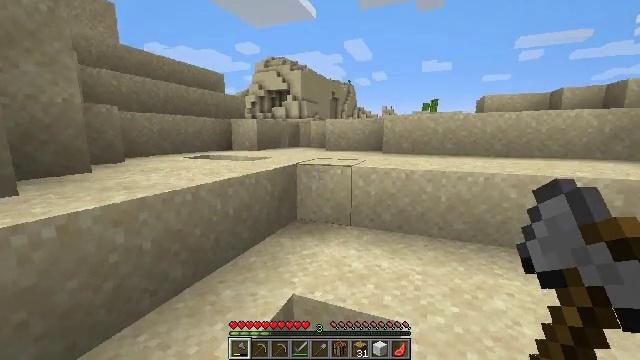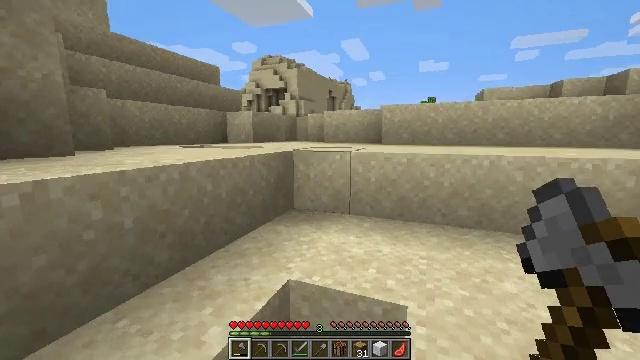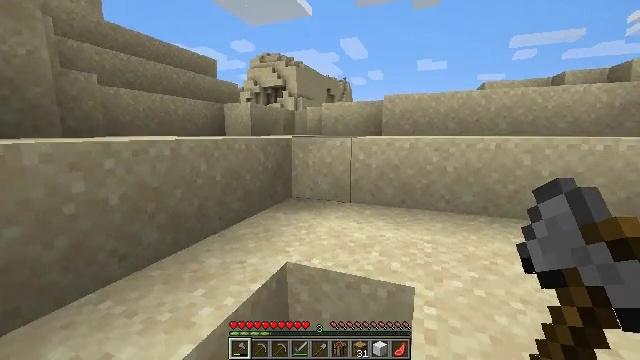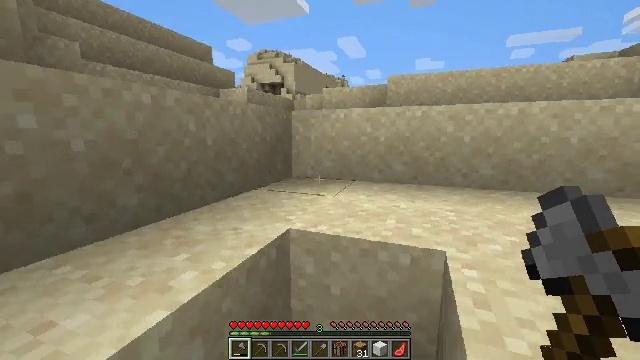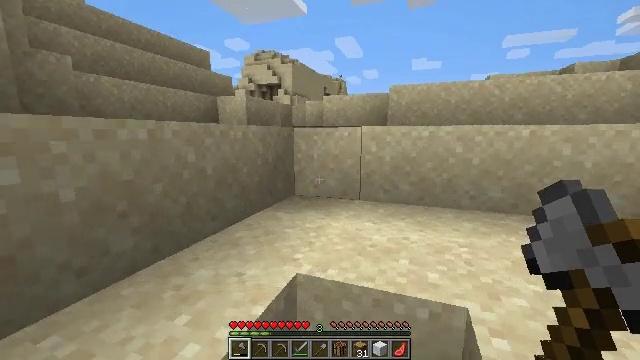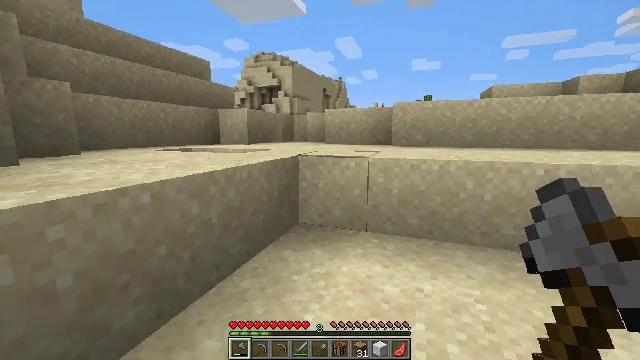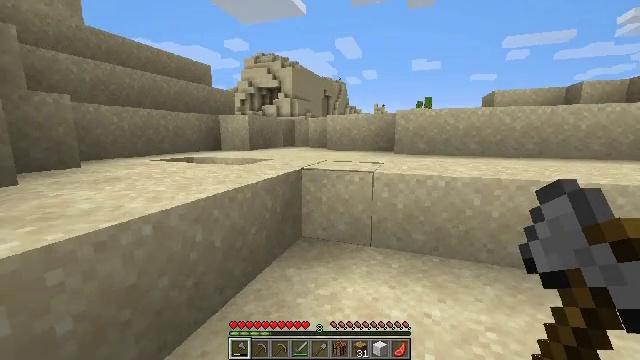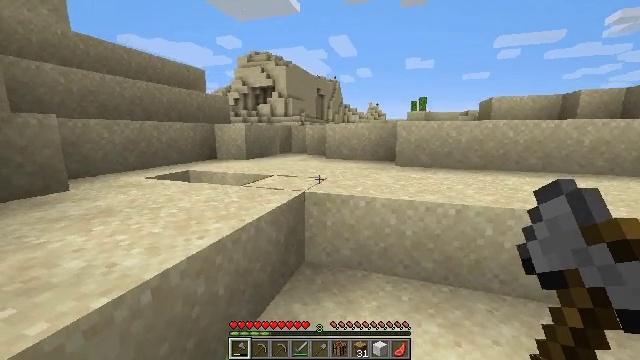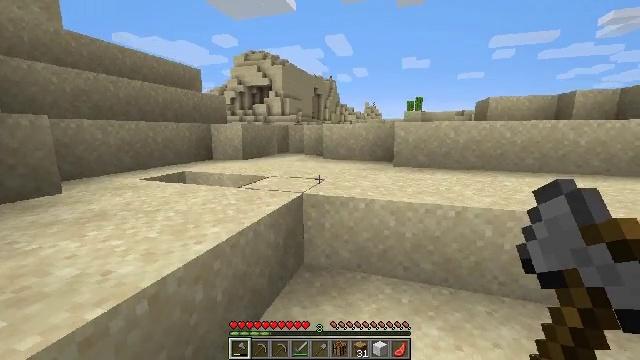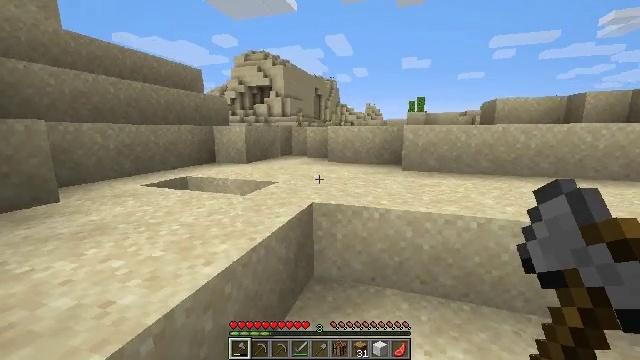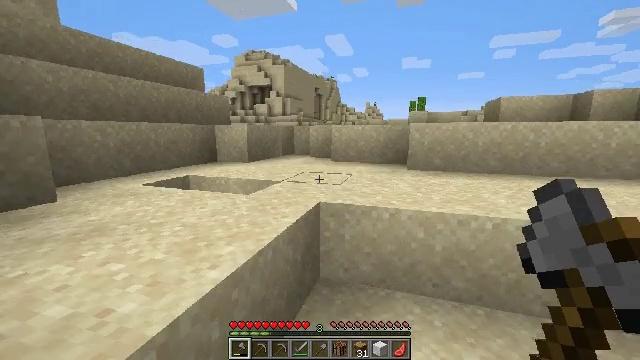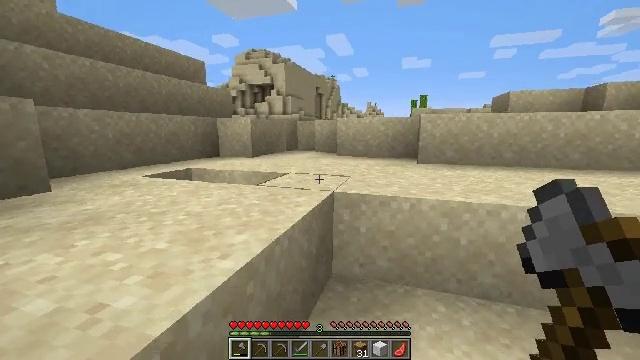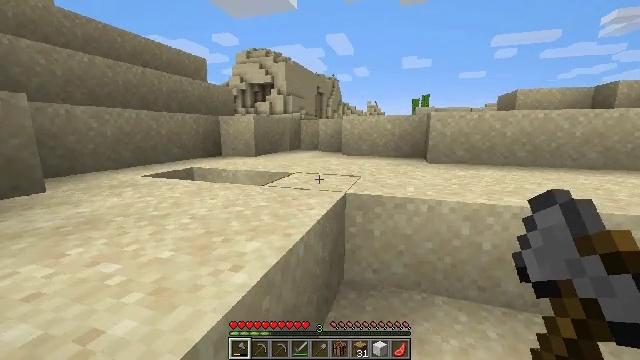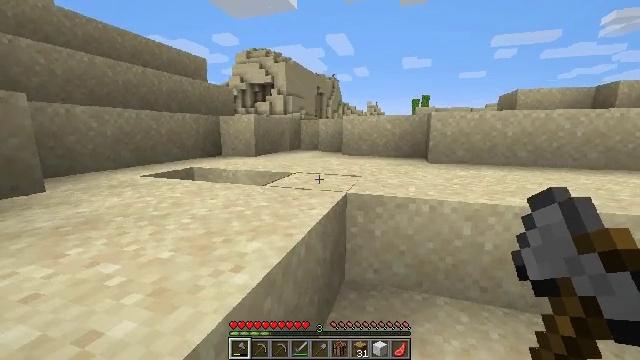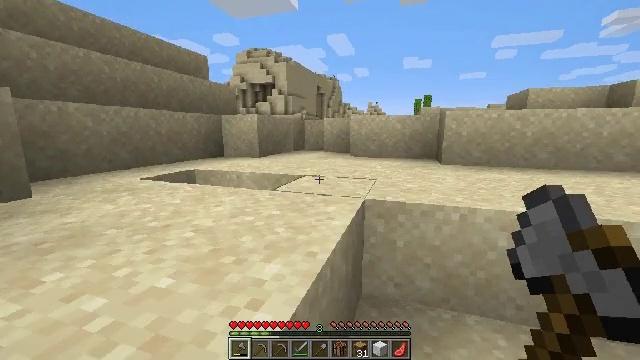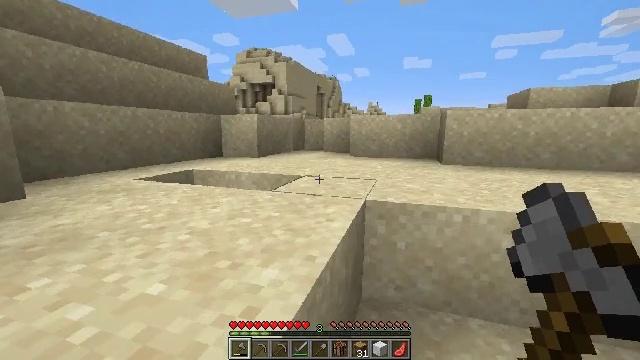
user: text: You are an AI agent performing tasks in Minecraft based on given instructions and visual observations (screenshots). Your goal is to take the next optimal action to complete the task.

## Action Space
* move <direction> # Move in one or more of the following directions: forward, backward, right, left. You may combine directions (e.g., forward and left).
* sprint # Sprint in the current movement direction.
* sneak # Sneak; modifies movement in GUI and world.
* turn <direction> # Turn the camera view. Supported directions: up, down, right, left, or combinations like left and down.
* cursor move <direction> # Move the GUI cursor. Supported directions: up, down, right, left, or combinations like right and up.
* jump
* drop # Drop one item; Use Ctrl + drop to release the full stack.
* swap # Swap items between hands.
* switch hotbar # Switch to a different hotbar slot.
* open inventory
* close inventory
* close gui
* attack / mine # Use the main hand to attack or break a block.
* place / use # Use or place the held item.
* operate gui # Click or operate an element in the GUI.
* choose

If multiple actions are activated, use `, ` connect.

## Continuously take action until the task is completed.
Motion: motion action
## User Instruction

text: Break the cactus block.
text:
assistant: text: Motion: move forward and move left
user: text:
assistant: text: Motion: move forward and move left, jump
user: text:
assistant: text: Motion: move forward and move left, jump
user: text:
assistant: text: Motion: move forward and move left, jump
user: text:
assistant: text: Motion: move forward and move left, jump
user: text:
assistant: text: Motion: move forward and move left, jump
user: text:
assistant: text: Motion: move forward and move left, turn right, jump
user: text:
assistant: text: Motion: move forward and move left
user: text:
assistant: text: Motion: move forward and move left
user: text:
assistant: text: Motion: move forward and move left, jump
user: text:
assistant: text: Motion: move forward and move left, jump
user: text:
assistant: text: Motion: move forward and move left, jump
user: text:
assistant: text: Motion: move forward and move left
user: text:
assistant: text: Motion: move forward and move left
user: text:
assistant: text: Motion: move forward and move left
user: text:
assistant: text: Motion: move forward and move left
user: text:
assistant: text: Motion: move forward and move left, jump
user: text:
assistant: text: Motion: move forward and move left, jump
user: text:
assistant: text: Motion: move forward and move left
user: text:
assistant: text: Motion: move forward and move left, turn left and down
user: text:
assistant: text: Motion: move forward and move left, turn left and down
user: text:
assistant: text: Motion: move forward, turn left and down
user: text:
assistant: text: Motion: move forward, turn left and down
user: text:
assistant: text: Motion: move forward, turn left and down
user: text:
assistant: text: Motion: move forward, turn down
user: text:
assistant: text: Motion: move forward, turn left and down
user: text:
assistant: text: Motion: move forward, turn left and down
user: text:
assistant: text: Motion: move forward, turn left and down
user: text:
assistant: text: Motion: move forward and move right, turn left and down
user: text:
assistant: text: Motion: move forward and move right, turn left and down